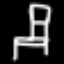
Label: chair